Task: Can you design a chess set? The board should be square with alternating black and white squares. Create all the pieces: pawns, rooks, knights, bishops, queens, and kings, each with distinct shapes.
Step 1406:
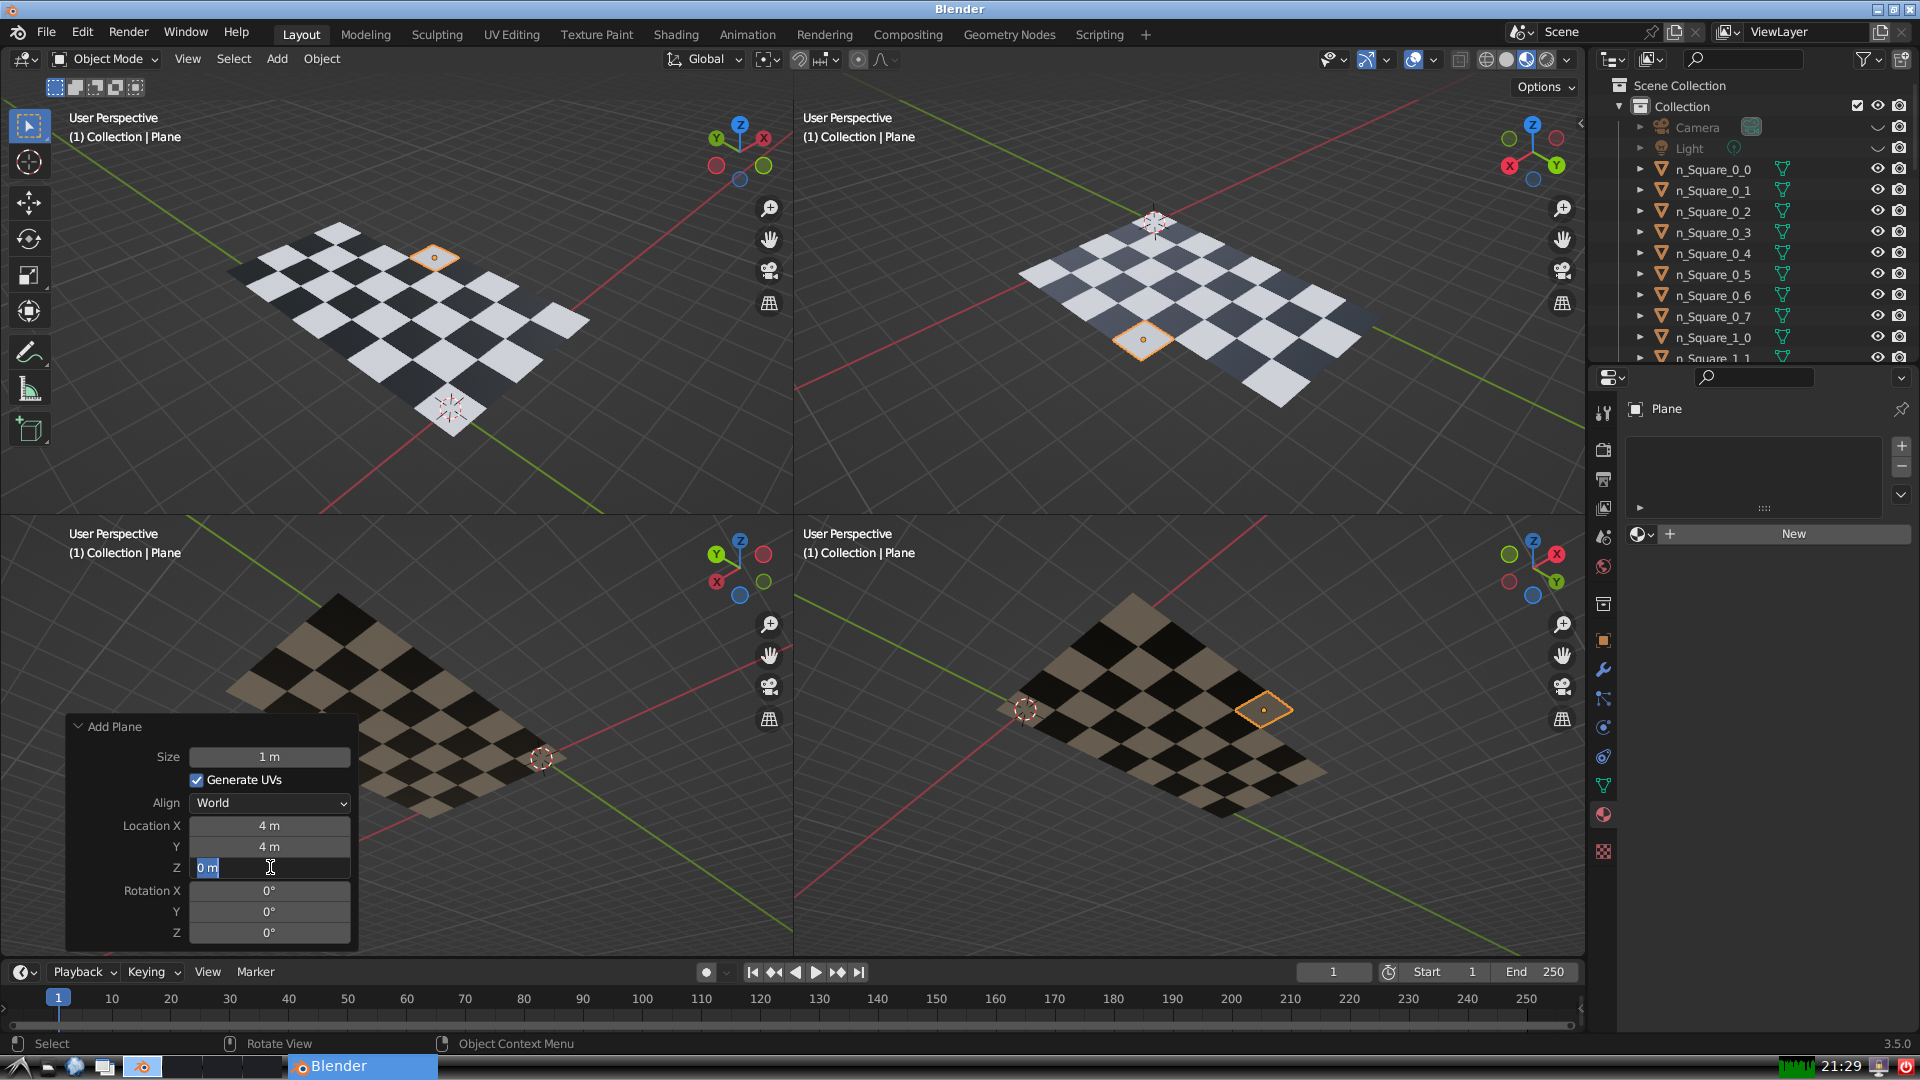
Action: input_text: 0.0